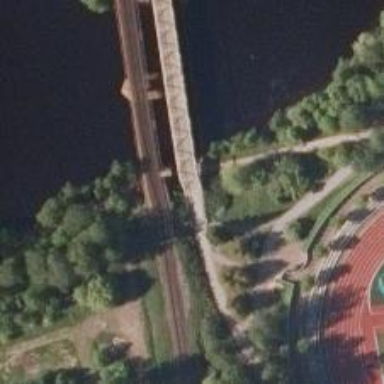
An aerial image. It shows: Cycleway bridge with asphalt surface.